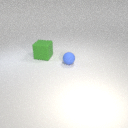
large green rubber cube behind small blue rubber sphere